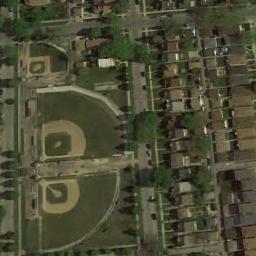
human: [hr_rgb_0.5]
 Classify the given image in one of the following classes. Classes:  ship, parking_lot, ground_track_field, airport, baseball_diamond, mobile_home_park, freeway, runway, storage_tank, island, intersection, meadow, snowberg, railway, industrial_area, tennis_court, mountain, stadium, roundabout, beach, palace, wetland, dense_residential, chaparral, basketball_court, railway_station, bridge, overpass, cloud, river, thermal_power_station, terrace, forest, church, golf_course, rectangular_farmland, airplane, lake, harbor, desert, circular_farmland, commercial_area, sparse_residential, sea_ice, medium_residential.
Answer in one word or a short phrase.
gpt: baseball_diamond